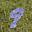
Label: 9